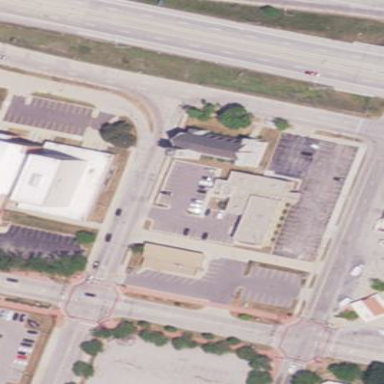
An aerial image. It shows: Commercial building serving as clinic.